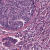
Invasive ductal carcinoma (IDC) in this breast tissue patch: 1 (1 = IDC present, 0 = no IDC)